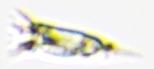
Label: Tintinnid